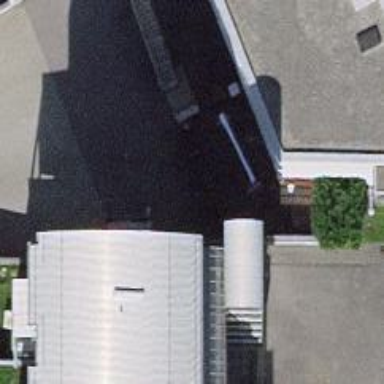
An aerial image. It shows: Café.